Горизонтально расположенные неподвижные пластины $1$ и $2$ плоского конденсатора, расстояние между которыми равно $d$, подключены к источнику регулируемого напряжения (см. рисунок).  На пластине $2$ лежит тонкая проводящая незаряженная пластина $3$ массой $M$, имеющая хороший электрический контакт с пластиной $2$. Все пластины имеют одинаковые размеры, а площадь каждой равна $S$, причем $d \ll \sqrt{S}$. Конденсатор находится в вакуумированной камере. Ключ $K$ замыкают.
При каком минимальном напряжении источника пластина $3$ сможет оторваться от пластины $2$ и достигнуть пластины $1$?
Чему будет равна скорость пластины $3$ в момент касания пластины $1$?
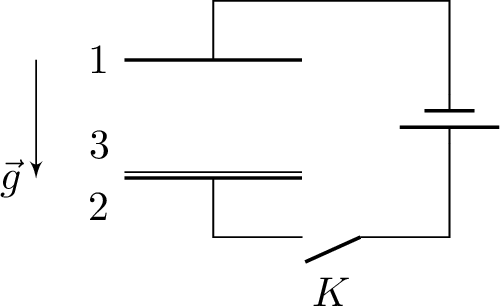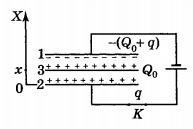
При каком минимальном напряжении источника пластина $3$ сможет оторваться от пластины $2$ и достигнуть пластины $1$?
Решение: Пластина $3$ оторвется от пластины $2$, когда электрическая сила $F_{3}$ будет равна силе тяжести $M g$. Пусть это произойдет при напряжении источника $U_{0}$. В этот момент на пластине $3$ будет находиться положительный заряд $Q_{0}=\frac{\varepsilon_{0} S}{d} U_{0}$. Электростатическая сила, действующая на пластину $3$ со стороны пластины $1$, равна $F_{э}(0)=\frac{Q_{0}^{2}}{2 \varepsilon_{0} S}$. Отрыв произойдет при условии $$ \frac{Q_{0}^{2}}{2 \varepsilon_{0} S} \geq M g. $$ Выражая $Q_{0}$ через $U_{0}$, получим, что $U_{0} \geq \sqrt{\frac{2 M g d^{2}}{\varepsilon_{0} S}}$.
Ответ: $$ U_{0} \geq \sqrt{\frac{2 M g d^{2}}{\varepsilon_{0} S}}. $$

Чему будет равна скорость пластины $3$ в момент касания пластины $1$?
Решение: Рассмотрим теперь некоторый произвольный момент времени, когда пластина $3$ движется к пластине $1$ и находится от пластины $2$ на расстоянии $x$ (см. рисунок ниже).  Пусть на пластине $2$ в этот момент времени находится заряд $q$, тогда на пластине $1$ будет заряд $-(Q+q)$. Источник постоянного напряжения поддерживает между пластинами $1$ и $2$ разность потенциалов $U_{0}$: $$ U_{0}=\frac{q d}{2 \varepsilon_{0} S}+\frac{\left(Q_{0}+q\right) d}{2 \varepsilon_{0} S}+\frac{Q_{0}(d-x)}{2 \varepsilon_{0} S}-\frac{Q_{0} x}{2 \varepsilon_{0} S}=\frac{Q_{0} d}{\varepsilon_{0} S}+\frac{q d}{\varepsilon_{0} S}-\frac{Q_{0} x}{\varepsilon_{0} S}. $$ Из этого уравнения найдем заряд $q$ на пластине $2$ $$ q=\frac{U_{0} \varepsilon_{0} S}{d}-Q_{0}\left(1-\frac{x}{d}\right)=\frac{\varepsilon_{0} S U_{0} x}{d^{2}}. $$ Теперь найдем электростатическую силу, действующую на пластину $3$: $$ F_{э}(x)=Q_{0}\left(\frac{Q_{0}}{2 \varepsilon_{0} S}+\frac{q}{\varepsilon_{0} S}\right)=\frac{\varepsilon_{0} S U_{0}^{2}}{2 d^{2}}\left(1+\frac{2 x}{d}\right). $$ Результирующая сила, действующая на пластину $3$ вдоль оси $x$, равна $$ F_{x}=F_{э}-M g=\frac{\varepsilon_{0} S U_{0}^{2} x}{d^{3}}=M g \frac{2 x}{d}. $$ Работа, совершенная этой силой $A=\int \limits_{0}^{d} M g \frac{2 x}{d} d x=M g d$. Из закона сохранения энергии запишем $A=\frac{M v^{2}}{2}$, откуда находим скорость $v=\sqrt{2 g d}$.
Ответ: $$ v=\sqrt{2 g d}. $$
Темы:
T, Электричество, Конденсатор, Всероссийские